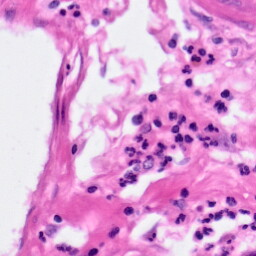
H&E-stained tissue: Pancreatic